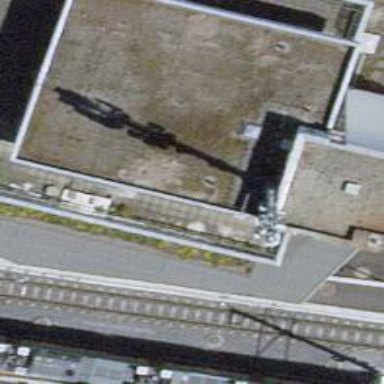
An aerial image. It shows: Antenna made by man.